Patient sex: M
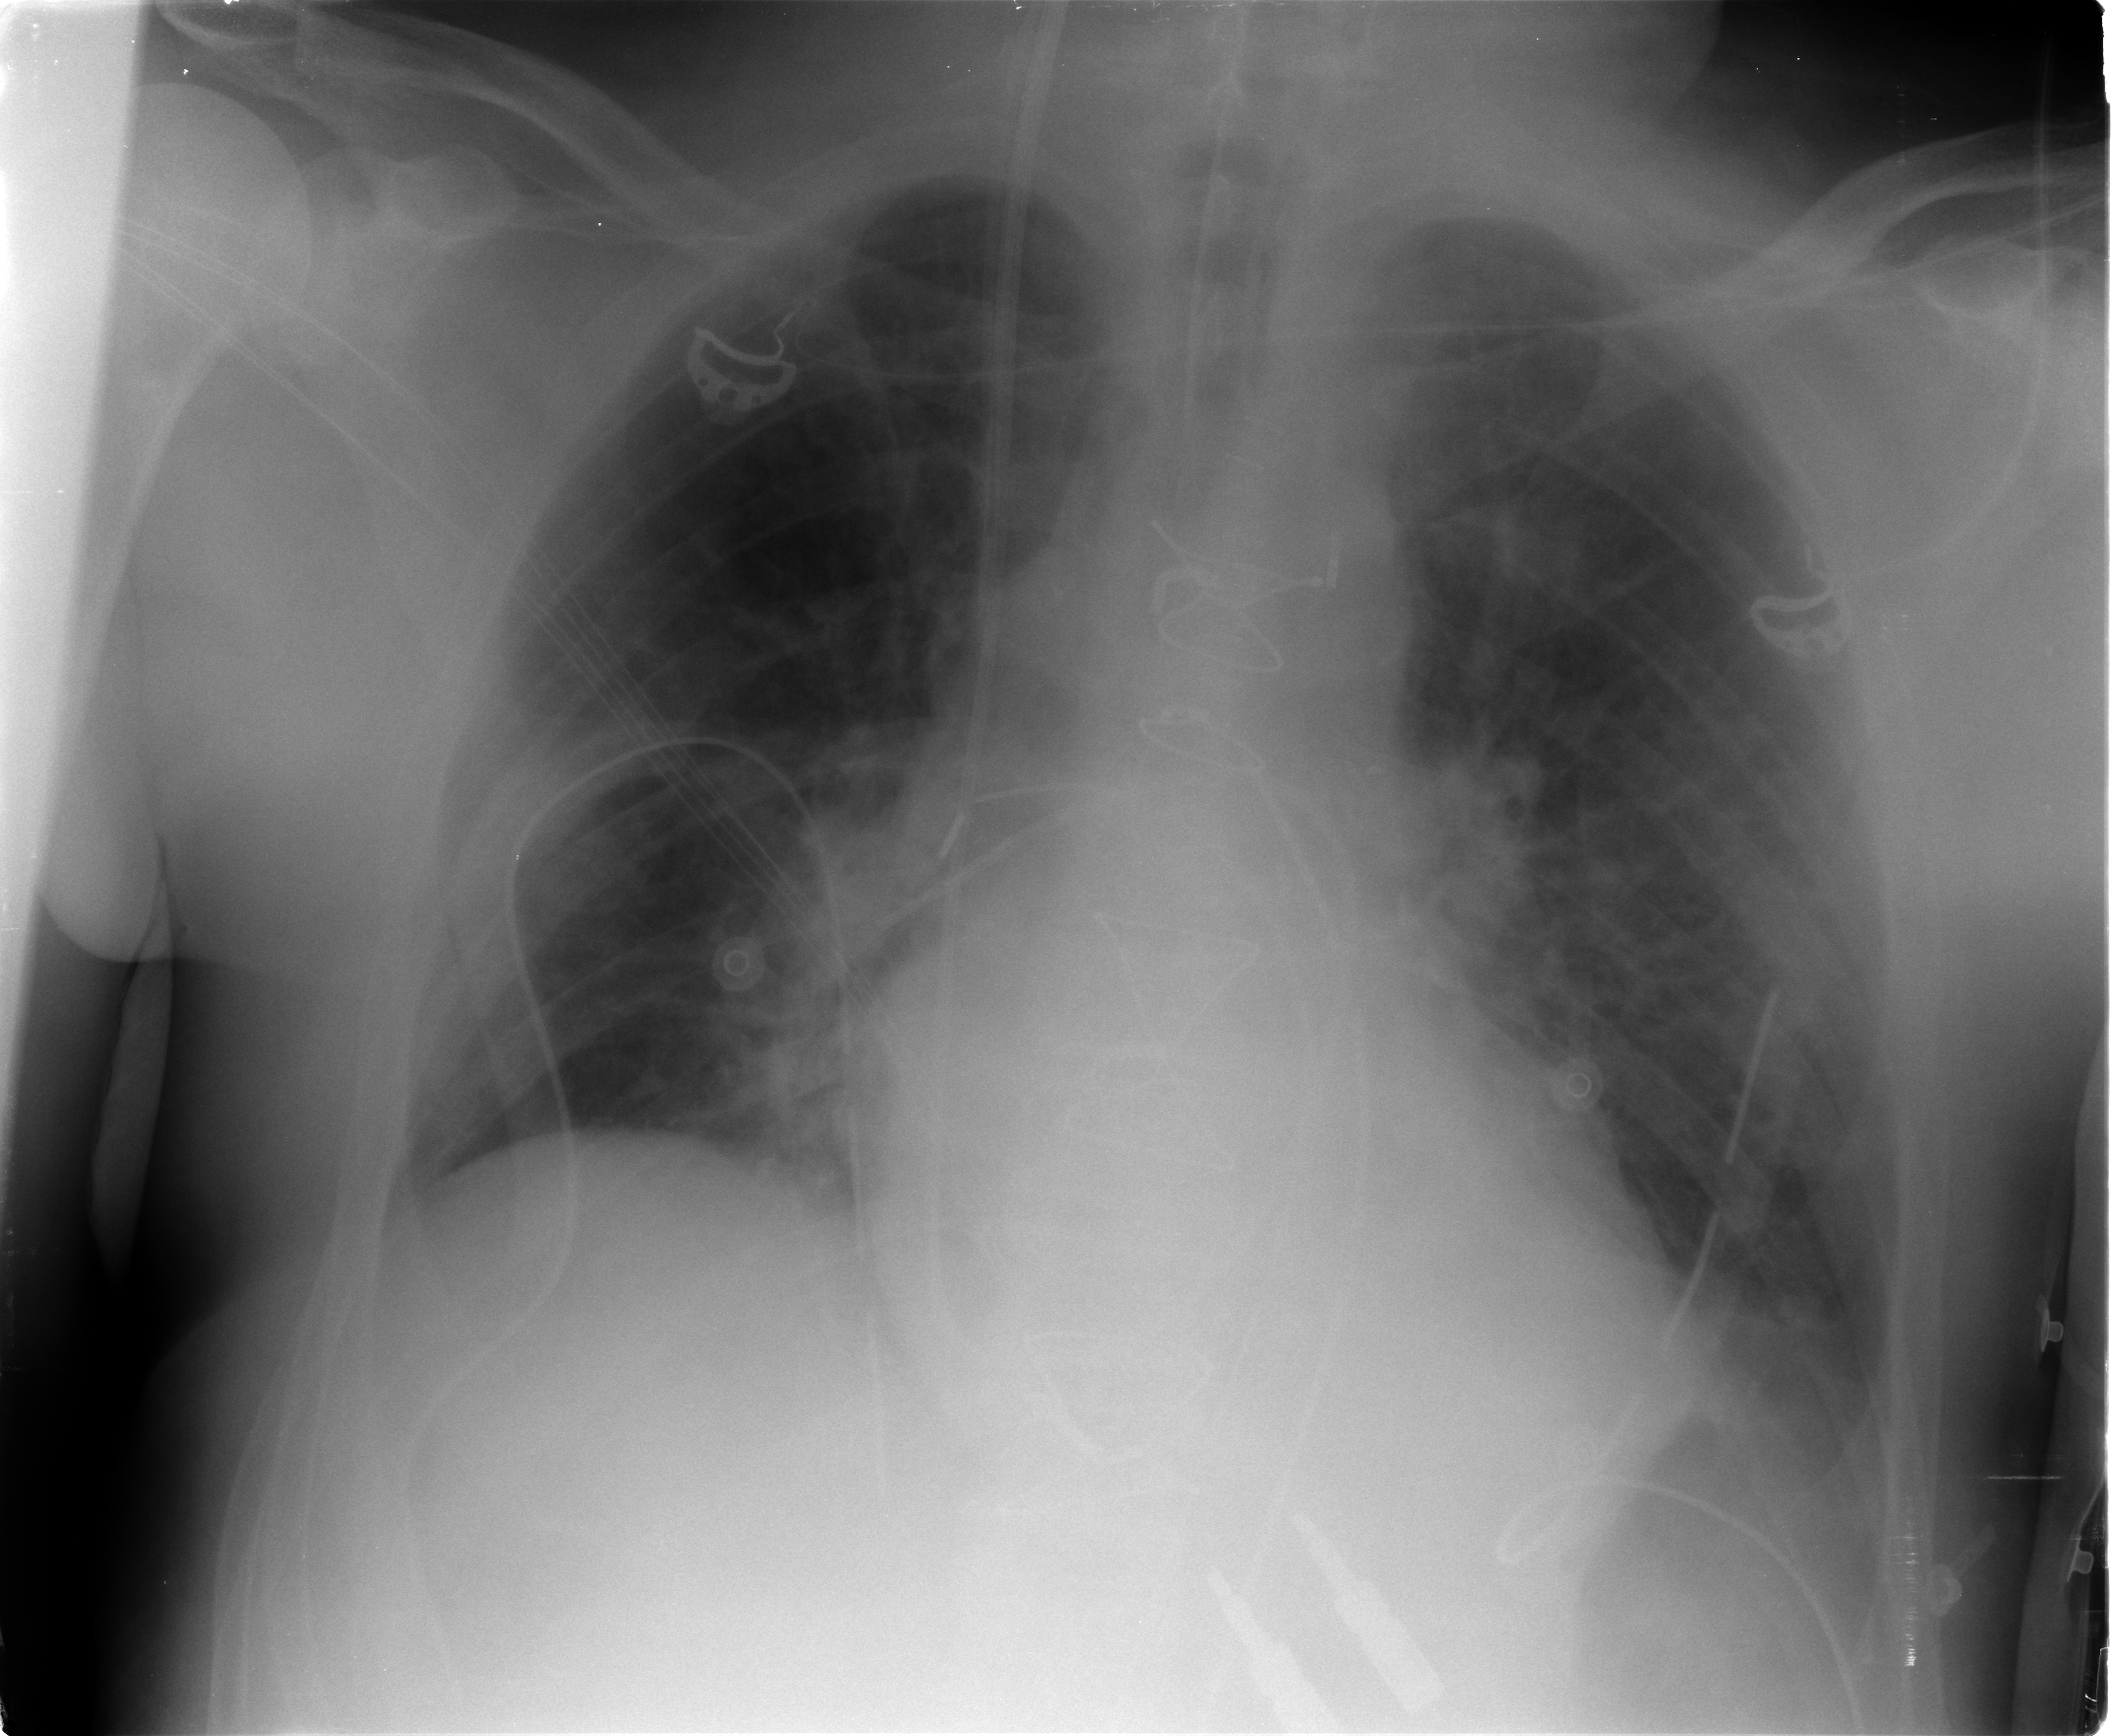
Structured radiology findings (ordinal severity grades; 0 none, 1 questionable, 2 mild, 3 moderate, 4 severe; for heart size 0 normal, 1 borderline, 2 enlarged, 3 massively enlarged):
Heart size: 2
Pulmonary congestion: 2
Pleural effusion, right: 0
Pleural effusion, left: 2
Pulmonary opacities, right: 0
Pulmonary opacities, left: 0
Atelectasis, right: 2
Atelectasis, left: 2